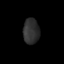
Tissue: skin
Cell type: Epithelial cells
Senescence score: 0.2581
Nuclear area (px): 405
Mean DAPI intensity: 47.067